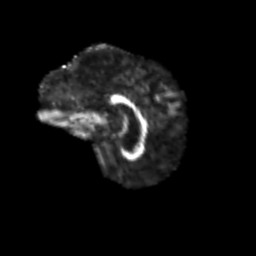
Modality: FA
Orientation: sagittal
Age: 74
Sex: female
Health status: ill
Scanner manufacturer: siemens
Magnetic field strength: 3 T
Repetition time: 8.7 s
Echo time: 0.11 s